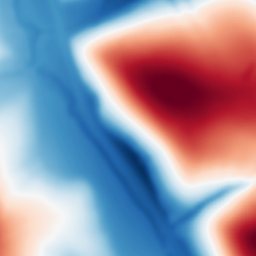
Category: multiscale
Decomposition family: dog
Decomposition parameters: sigma_low: 3
sigma_high: 100
Upsampling method: regularized
Upsampling parameters: scale: 2
lambda_reg: 0.001
Upsampling scale: 2